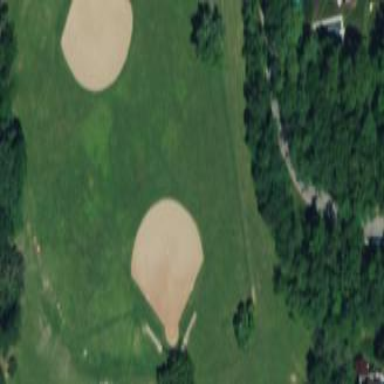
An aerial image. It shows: Baseball pitch for leisure and sports activities.